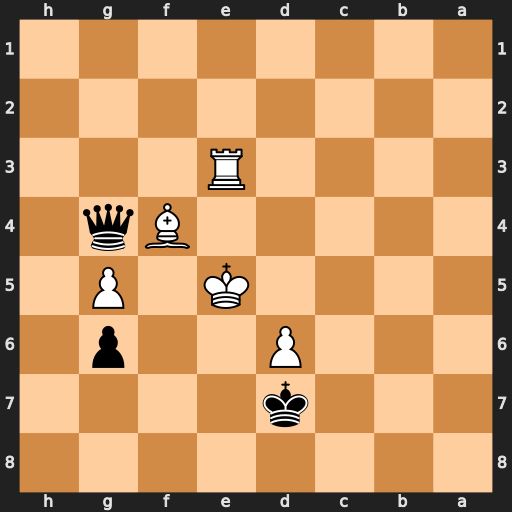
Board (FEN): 8/3k4/3P2p1/4K1P1/5Bq1/4R3/8/8
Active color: b
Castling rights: -
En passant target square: -
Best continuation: Qf5+ Kd4 Qxf4+